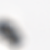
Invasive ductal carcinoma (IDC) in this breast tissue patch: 0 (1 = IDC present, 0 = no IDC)